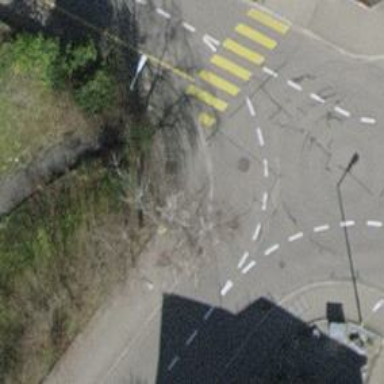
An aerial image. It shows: Kerb barrier.